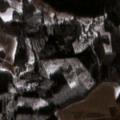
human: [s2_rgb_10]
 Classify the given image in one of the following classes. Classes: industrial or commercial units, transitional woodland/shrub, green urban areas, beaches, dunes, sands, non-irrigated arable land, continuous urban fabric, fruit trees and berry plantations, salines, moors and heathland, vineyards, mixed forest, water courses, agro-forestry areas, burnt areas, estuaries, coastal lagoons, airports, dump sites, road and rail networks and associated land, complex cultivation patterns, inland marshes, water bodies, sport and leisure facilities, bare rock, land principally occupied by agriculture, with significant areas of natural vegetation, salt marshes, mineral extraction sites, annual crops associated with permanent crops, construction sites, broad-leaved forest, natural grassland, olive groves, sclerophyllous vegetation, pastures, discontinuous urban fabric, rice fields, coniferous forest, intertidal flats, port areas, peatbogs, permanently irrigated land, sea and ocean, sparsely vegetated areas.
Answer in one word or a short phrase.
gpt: pastures, complex cultivation patterns, land principally occupied by agriculture, with significant areas of natural vegetation, broad-leaved forest, coniferous forest, mixed forest